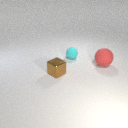
large red rubber sphere behind small brown metal cube